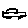
Label: car